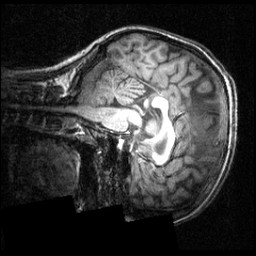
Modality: T1w
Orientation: sagittal
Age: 18
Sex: female
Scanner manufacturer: siemens
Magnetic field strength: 3.951 T
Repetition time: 1.5 s
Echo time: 0.00335 s